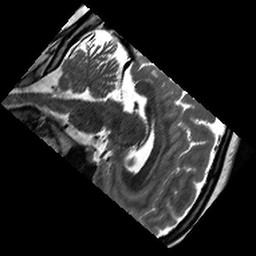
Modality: T2w
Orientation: sagittal